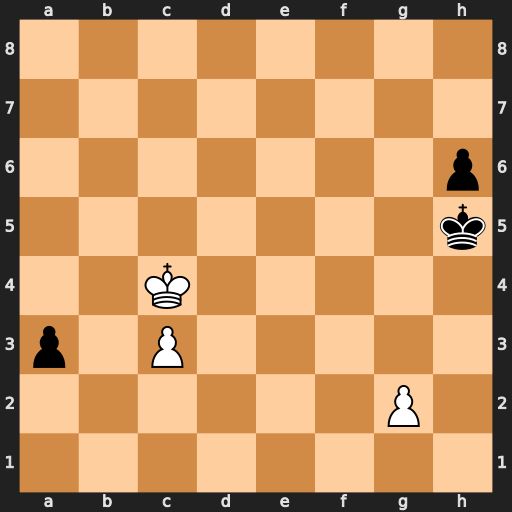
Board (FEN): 8/8/7p/7k/2K5/p1P5/6P1/8
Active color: w
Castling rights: -
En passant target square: -
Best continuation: Kb3 Kg4 c4 h5 c5